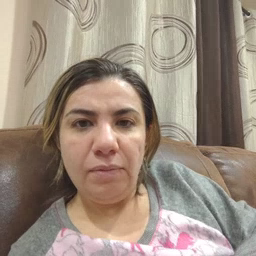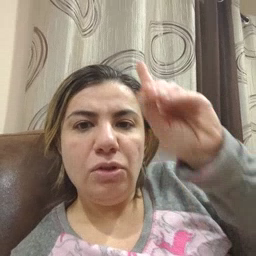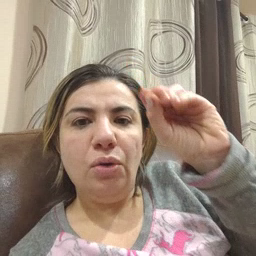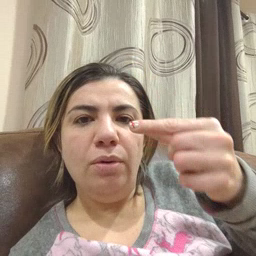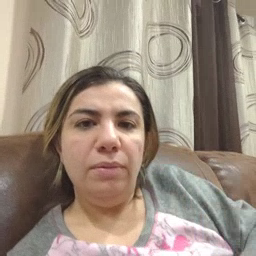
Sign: dog